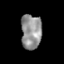
Tissue: skin
Cell type: Epithelial cells
Senescence score: 0.2577
Nuclear area (px): 695
Mean DAPI intensity: 147.643